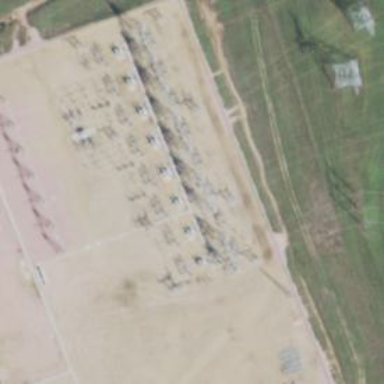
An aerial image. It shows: Switch for power supply.